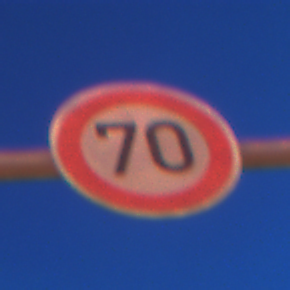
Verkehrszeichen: Geschwindigkeit70
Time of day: Night
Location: Outdoor (Urban)
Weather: PartlyCloudy
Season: NotSpecified
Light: Artificial